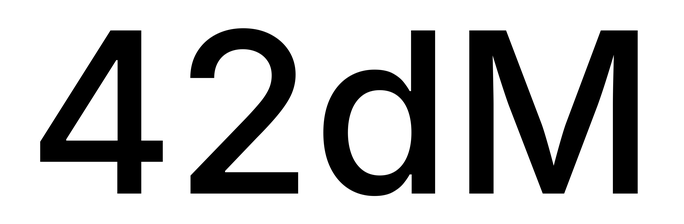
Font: Inter_Medium